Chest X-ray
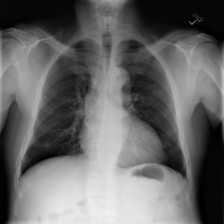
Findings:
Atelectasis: negative
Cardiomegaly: negative
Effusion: negative
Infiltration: negative
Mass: negative
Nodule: negative
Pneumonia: negative
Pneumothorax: negative
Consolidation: negative
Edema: negative
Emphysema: negative
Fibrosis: negative
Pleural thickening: negative
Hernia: negative